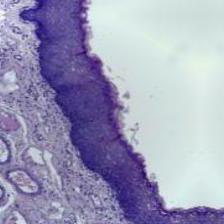
Diagnosis: Normal